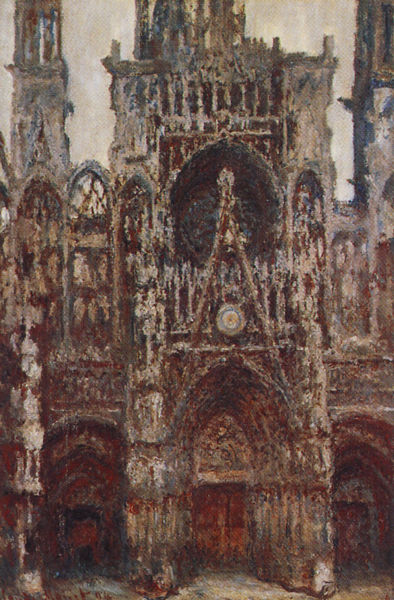
Titel: Kathedrale von Rouen: das Portal von vorne gesehen, Harmonie in Braun
Künstler: Claude Monet
Institution: Paris, Musée d’Orsay
Schlagwörter: gemälde, himmel, weiß, impressionismus, abend, braun, fenster, frankreich, grau, licht, pfeiler, tür, zeichnung, gebäude, öl, dämmerung, kirche, drei, gotik, rund, turm, fassade, farben, giebel, türe, rundbogen, detail, monet, uhr, galerie, bögen, eingang, türme, dom, münster, kathedrale, portal, tore, pforte, gotisch, reims, rosette, gothik, notre dame, wimperg, kölner dom, königsgalerie, rouen, n, turen, norte dame, kathederale